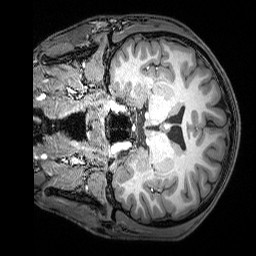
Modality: T1w
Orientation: coronal
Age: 21
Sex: male
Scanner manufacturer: siemens
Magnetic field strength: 3 T
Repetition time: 2.53 s
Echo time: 0.00388 s